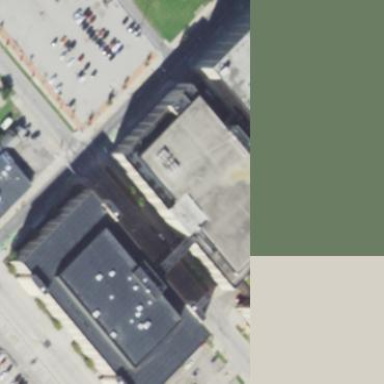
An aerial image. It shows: Commercial building.